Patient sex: F
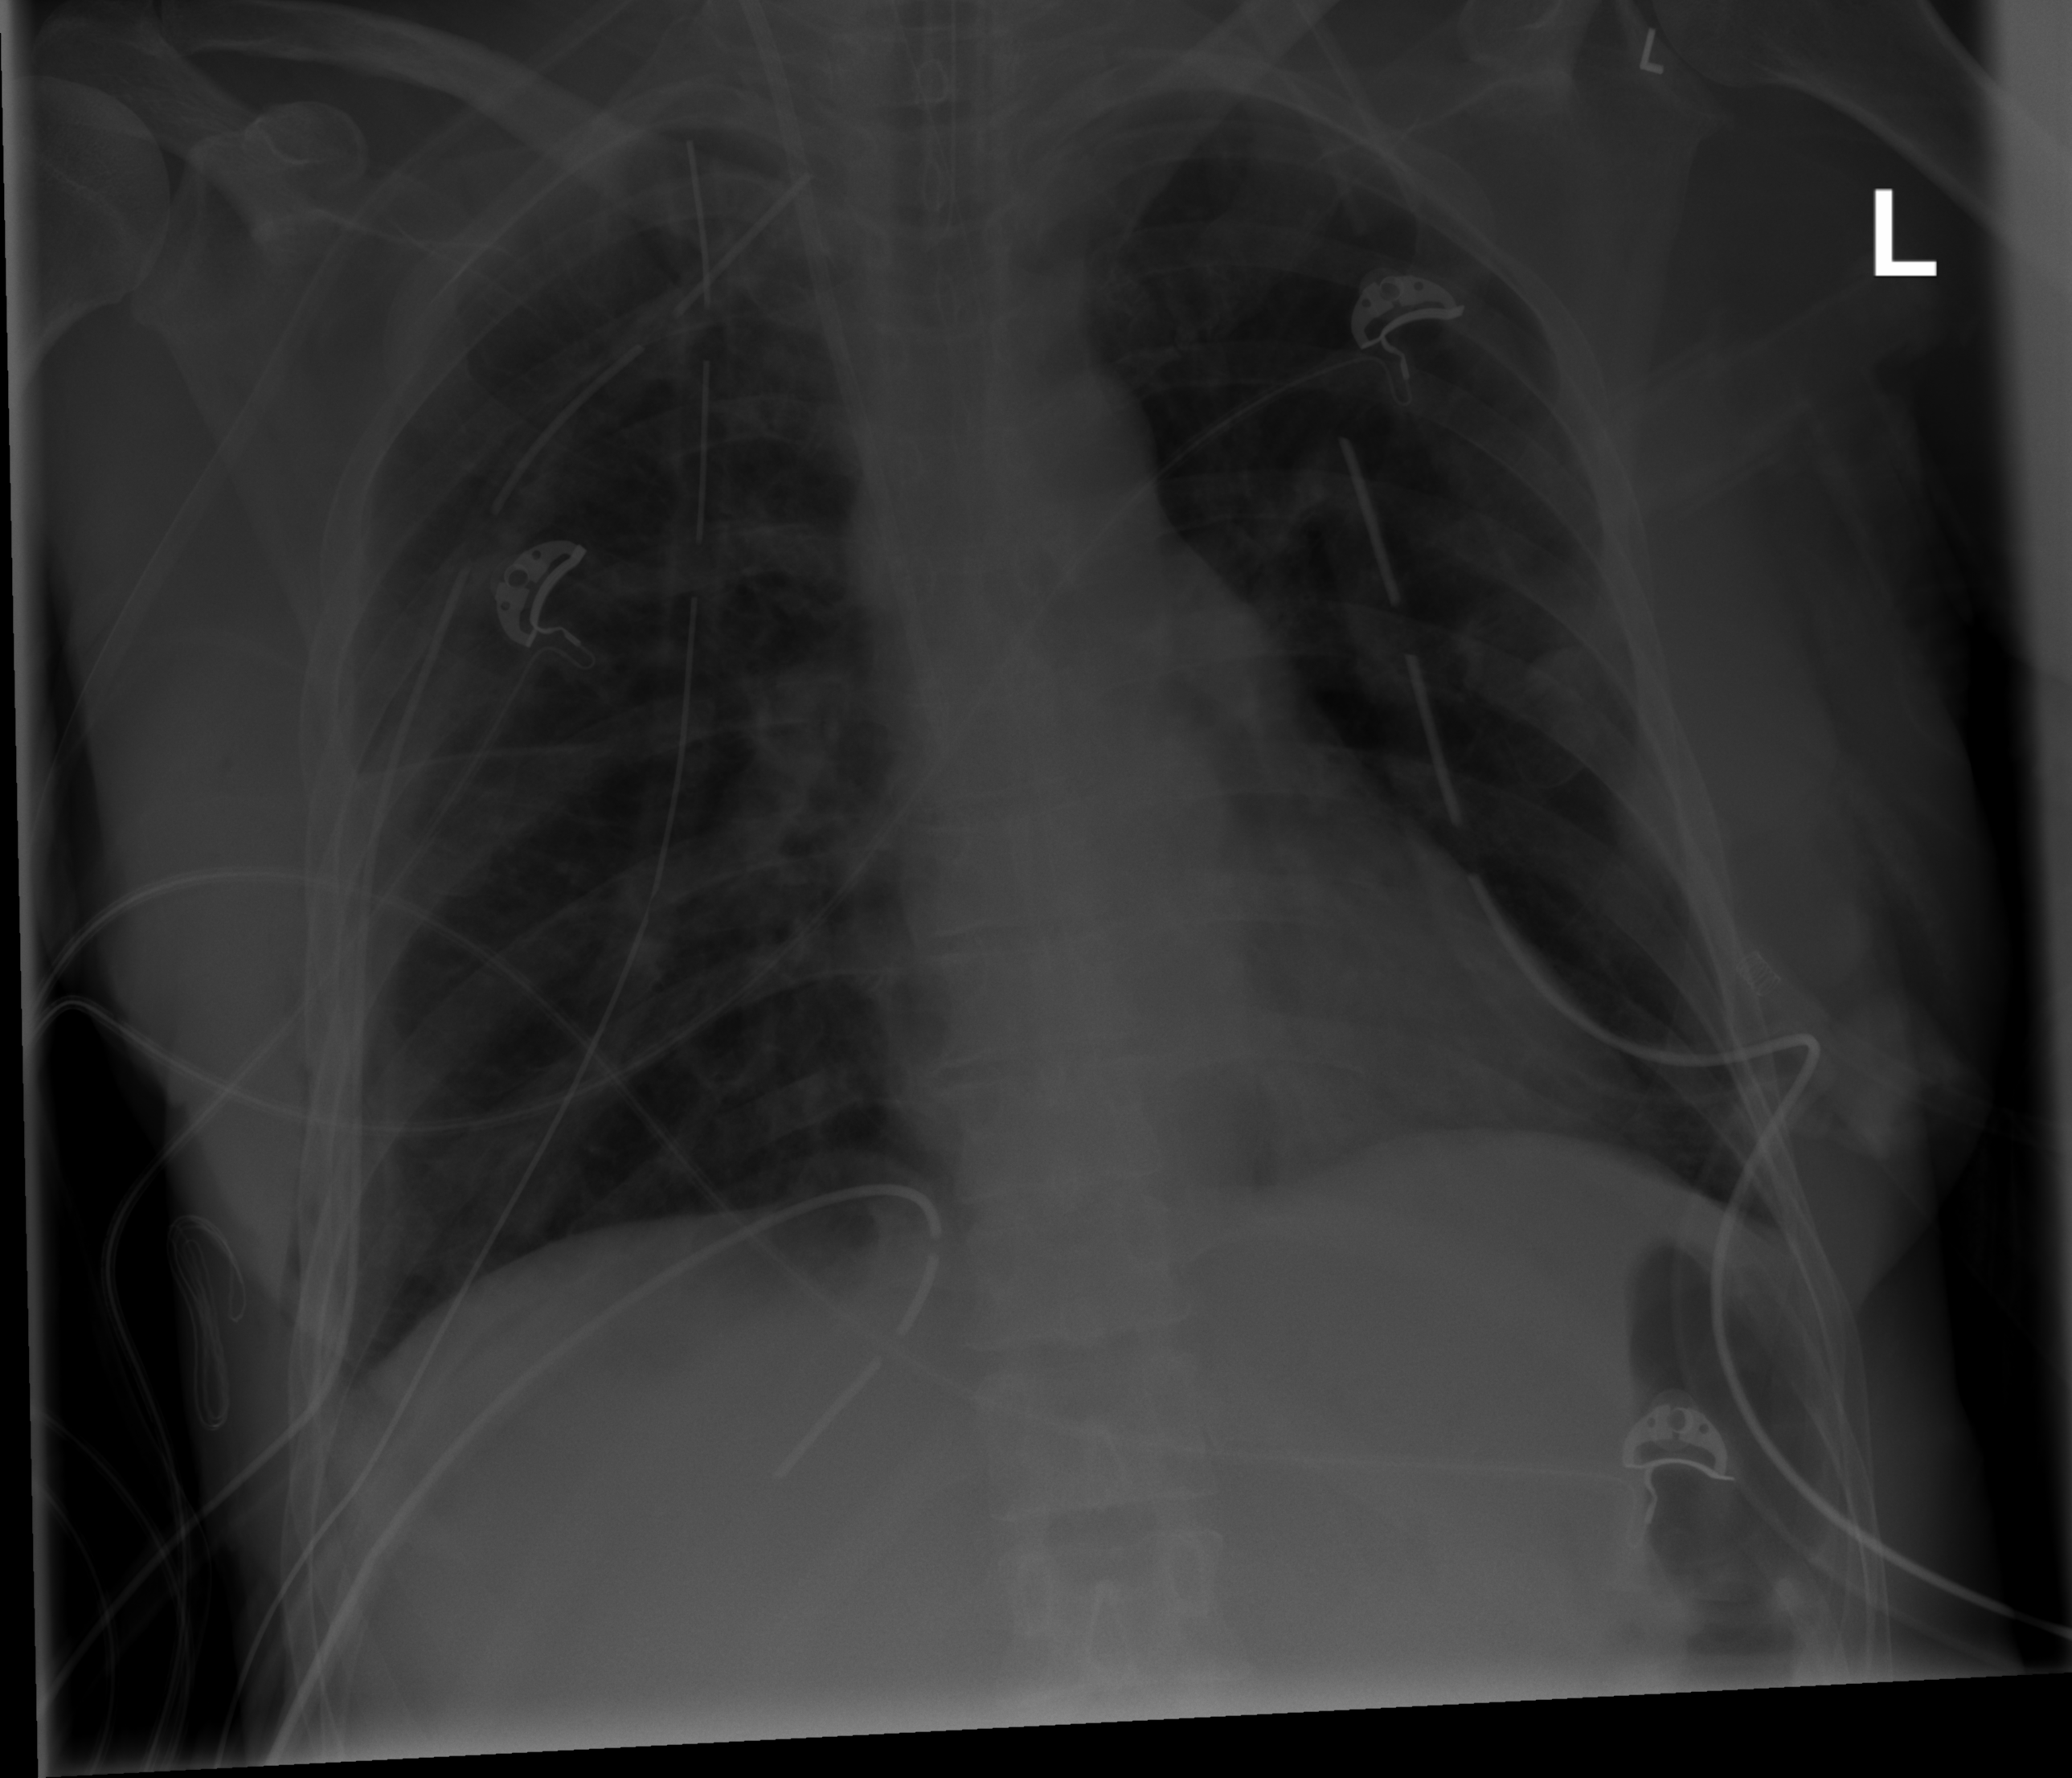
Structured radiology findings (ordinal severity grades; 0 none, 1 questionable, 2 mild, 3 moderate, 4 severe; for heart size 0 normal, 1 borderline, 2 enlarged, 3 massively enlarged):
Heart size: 0
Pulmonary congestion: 0
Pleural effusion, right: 0
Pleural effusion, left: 0
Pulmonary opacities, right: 2
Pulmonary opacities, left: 0
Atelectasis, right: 2
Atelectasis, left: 2